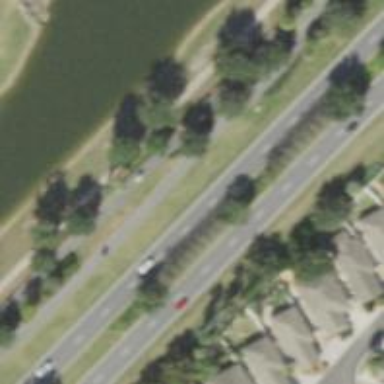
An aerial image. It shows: Path designated for golf carts.